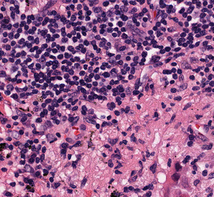
Tumor epithelial tissue: no
Tumor-associated stroma tissue: yes
Normal tissue: no